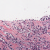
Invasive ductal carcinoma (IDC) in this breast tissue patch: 0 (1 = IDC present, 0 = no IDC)